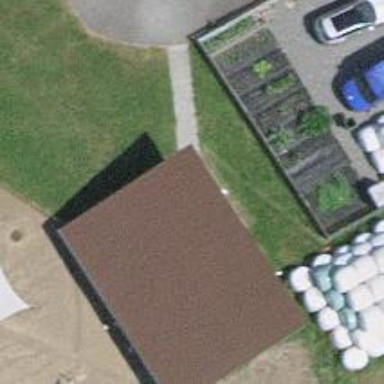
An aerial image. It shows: Farm shop.